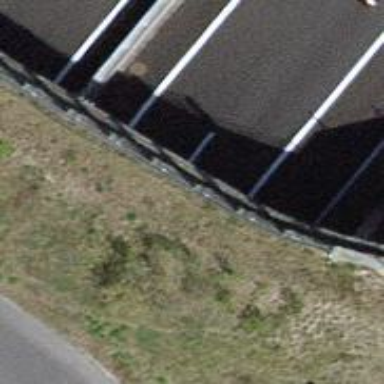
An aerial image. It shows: Tunnel on the motorway.